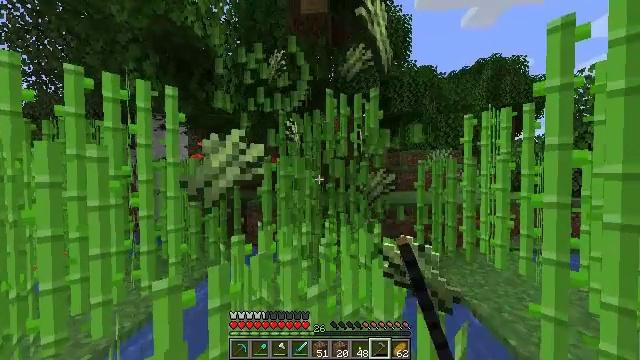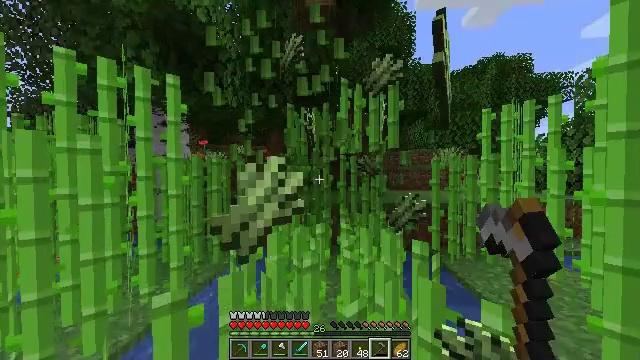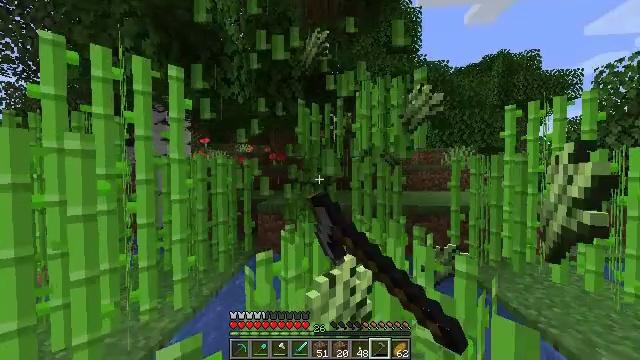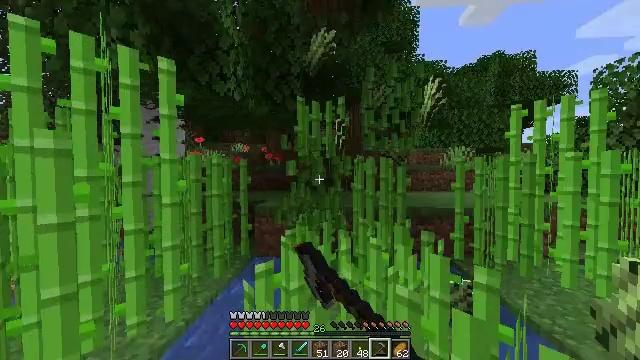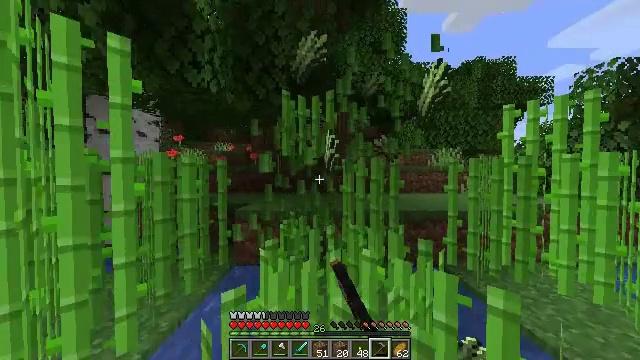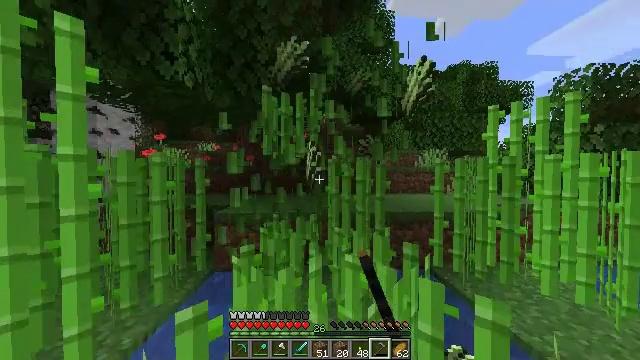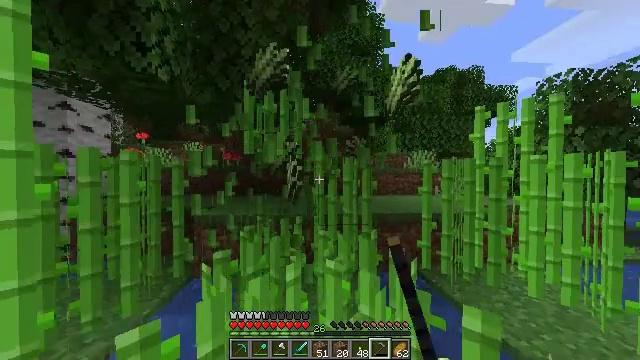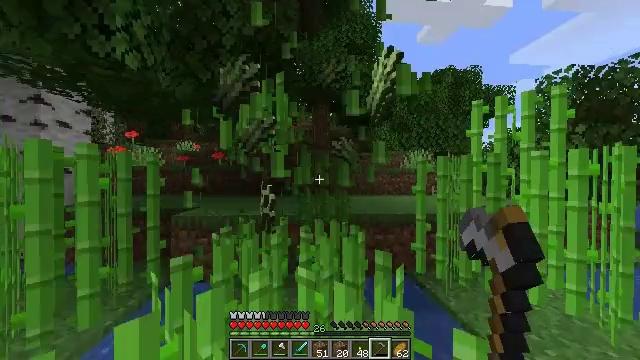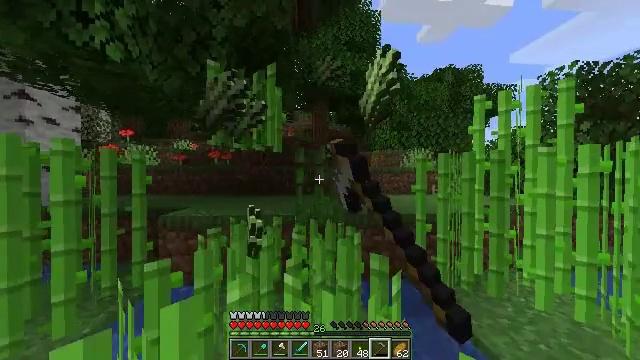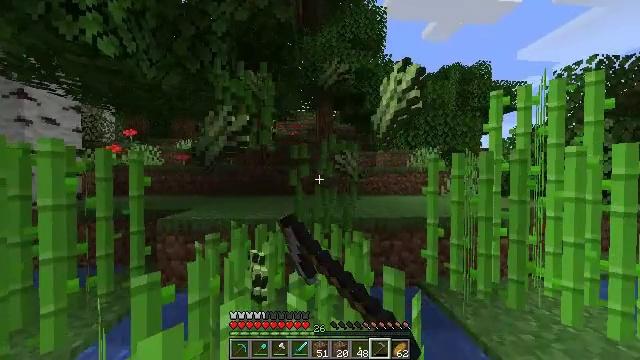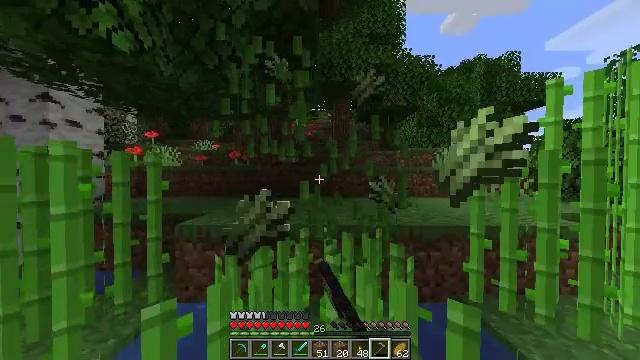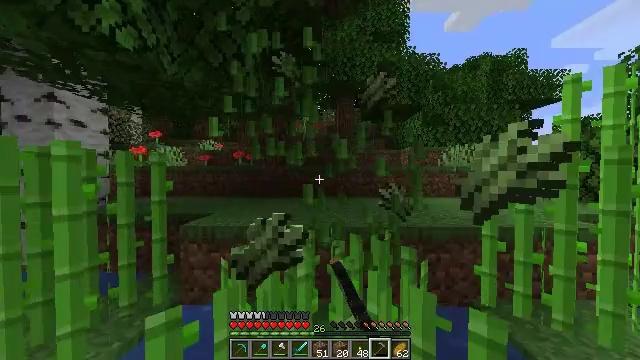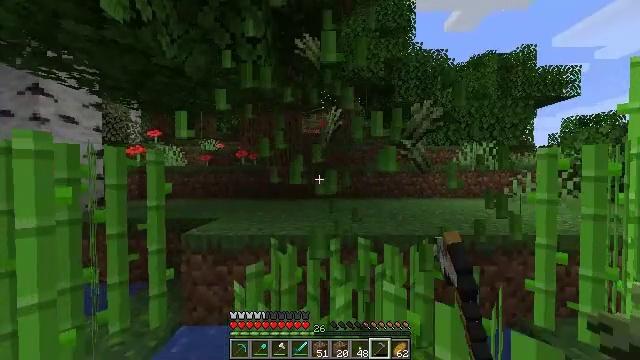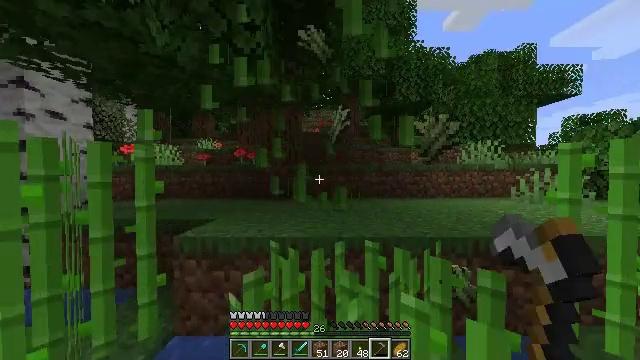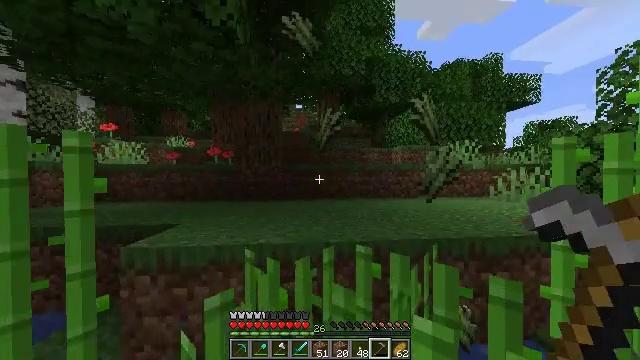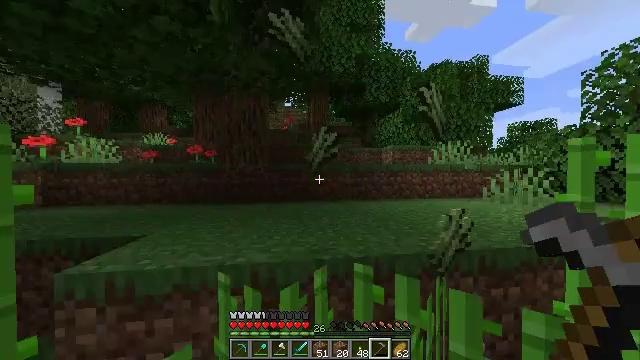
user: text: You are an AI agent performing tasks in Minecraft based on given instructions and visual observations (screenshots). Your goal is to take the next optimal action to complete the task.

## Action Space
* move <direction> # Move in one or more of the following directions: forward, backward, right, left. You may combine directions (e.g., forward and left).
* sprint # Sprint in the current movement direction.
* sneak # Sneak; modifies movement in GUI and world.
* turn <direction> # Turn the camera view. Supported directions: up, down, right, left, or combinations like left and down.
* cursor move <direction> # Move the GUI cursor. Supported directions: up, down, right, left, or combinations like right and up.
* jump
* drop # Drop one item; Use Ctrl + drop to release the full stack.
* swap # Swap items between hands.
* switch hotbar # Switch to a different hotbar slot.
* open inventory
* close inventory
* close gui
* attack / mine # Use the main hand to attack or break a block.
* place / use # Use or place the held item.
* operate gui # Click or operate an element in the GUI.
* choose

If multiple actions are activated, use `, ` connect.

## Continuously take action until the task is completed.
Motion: motion action
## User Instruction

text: Harvest sugar cane from the plant.
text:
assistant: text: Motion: move forward and move left, sprint, attack / mine
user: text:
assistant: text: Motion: move forward and move left, sprint, attack / mine
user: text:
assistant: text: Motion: move forward, sprint, turn right, attack / mine
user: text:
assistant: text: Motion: move forward and move right, sprint, turn right, attack / mine
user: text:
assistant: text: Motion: move forward and move right, sprint, turn right, attack / mine
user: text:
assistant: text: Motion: move forward and move right, sprint, turn right, attack / mine
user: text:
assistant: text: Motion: move forward and move right, sprint, attack / mine
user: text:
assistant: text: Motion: move forward and move left, sprint, attack / mine
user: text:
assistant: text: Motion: move forward and move left, sprint, turn left, attack / mine
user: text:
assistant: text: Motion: move forward and move left, sprint, turn left, attack / mine
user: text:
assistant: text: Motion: move forward and move left, sprint, attack / mine
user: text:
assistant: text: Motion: move forward, sprint, attack / mine
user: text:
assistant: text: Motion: move forward, sprint, attack / mine
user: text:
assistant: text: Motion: move forward, sprint, turn right, attack / mine
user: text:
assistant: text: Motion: move forward, sprint, turn right
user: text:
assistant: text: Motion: move forward, sprint, turn right
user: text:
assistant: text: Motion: move forward, sprint, turn right
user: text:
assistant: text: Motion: move forward, sprint
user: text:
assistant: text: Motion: move forward, sprint, turn right
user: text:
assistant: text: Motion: move forward, sprint, turn right
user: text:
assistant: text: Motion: move forward, sprint, turn right
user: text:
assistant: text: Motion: move forward, sprint, turn right
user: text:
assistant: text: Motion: move forward, sprint
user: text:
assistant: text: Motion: move forward, sprint, jump
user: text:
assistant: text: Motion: move forward, sprint, jump
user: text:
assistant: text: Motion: move forward, sprint, jump
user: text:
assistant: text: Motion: move forward and move left, sprint, turn left, jump
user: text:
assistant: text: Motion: move forward and move left, sprint, turn right and down
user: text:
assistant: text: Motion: move forward and move left, sprint, turn right and down
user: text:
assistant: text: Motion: move forward and move left, sprint, turn right and down